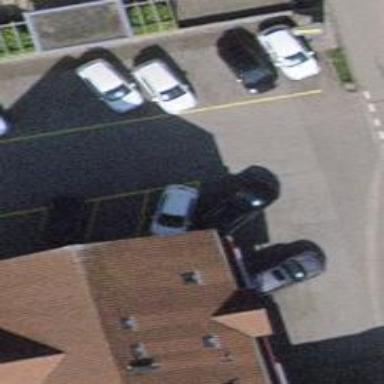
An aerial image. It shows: Charging station.